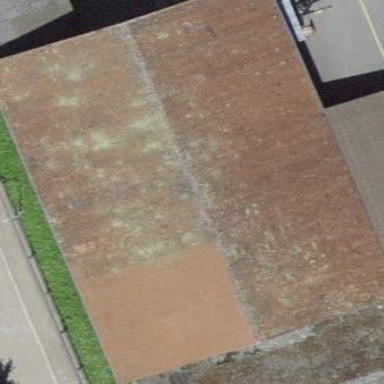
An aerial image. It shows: Warehouse building.